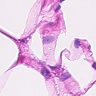
Metastatic tissue present: no